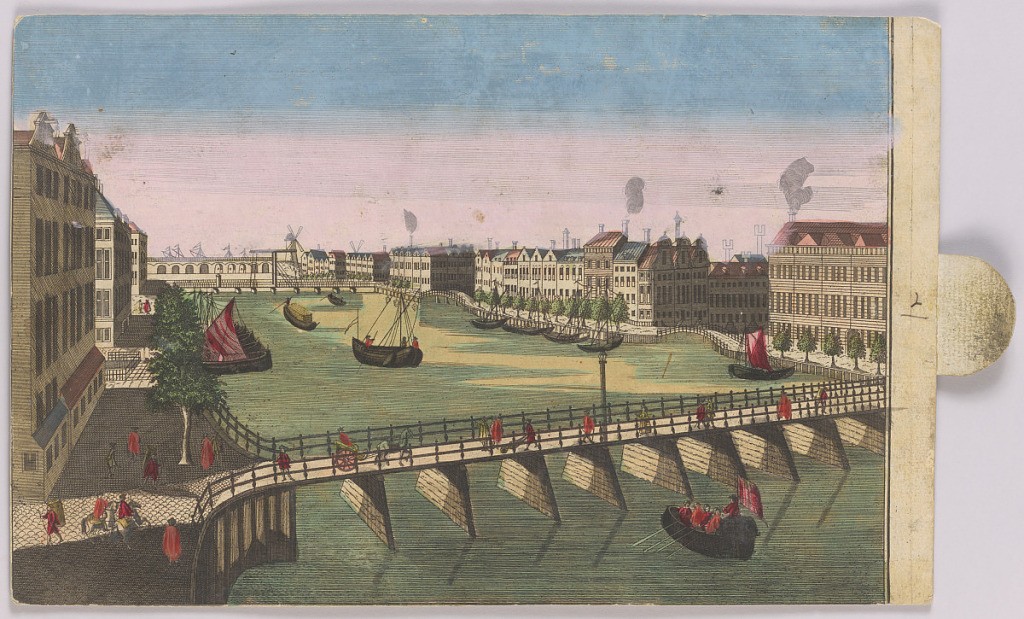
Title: Peep-Show Print
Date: mid-18th century
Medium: Engraving and brush and wash on paper
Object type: Print
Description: Peep-show print